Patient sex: M
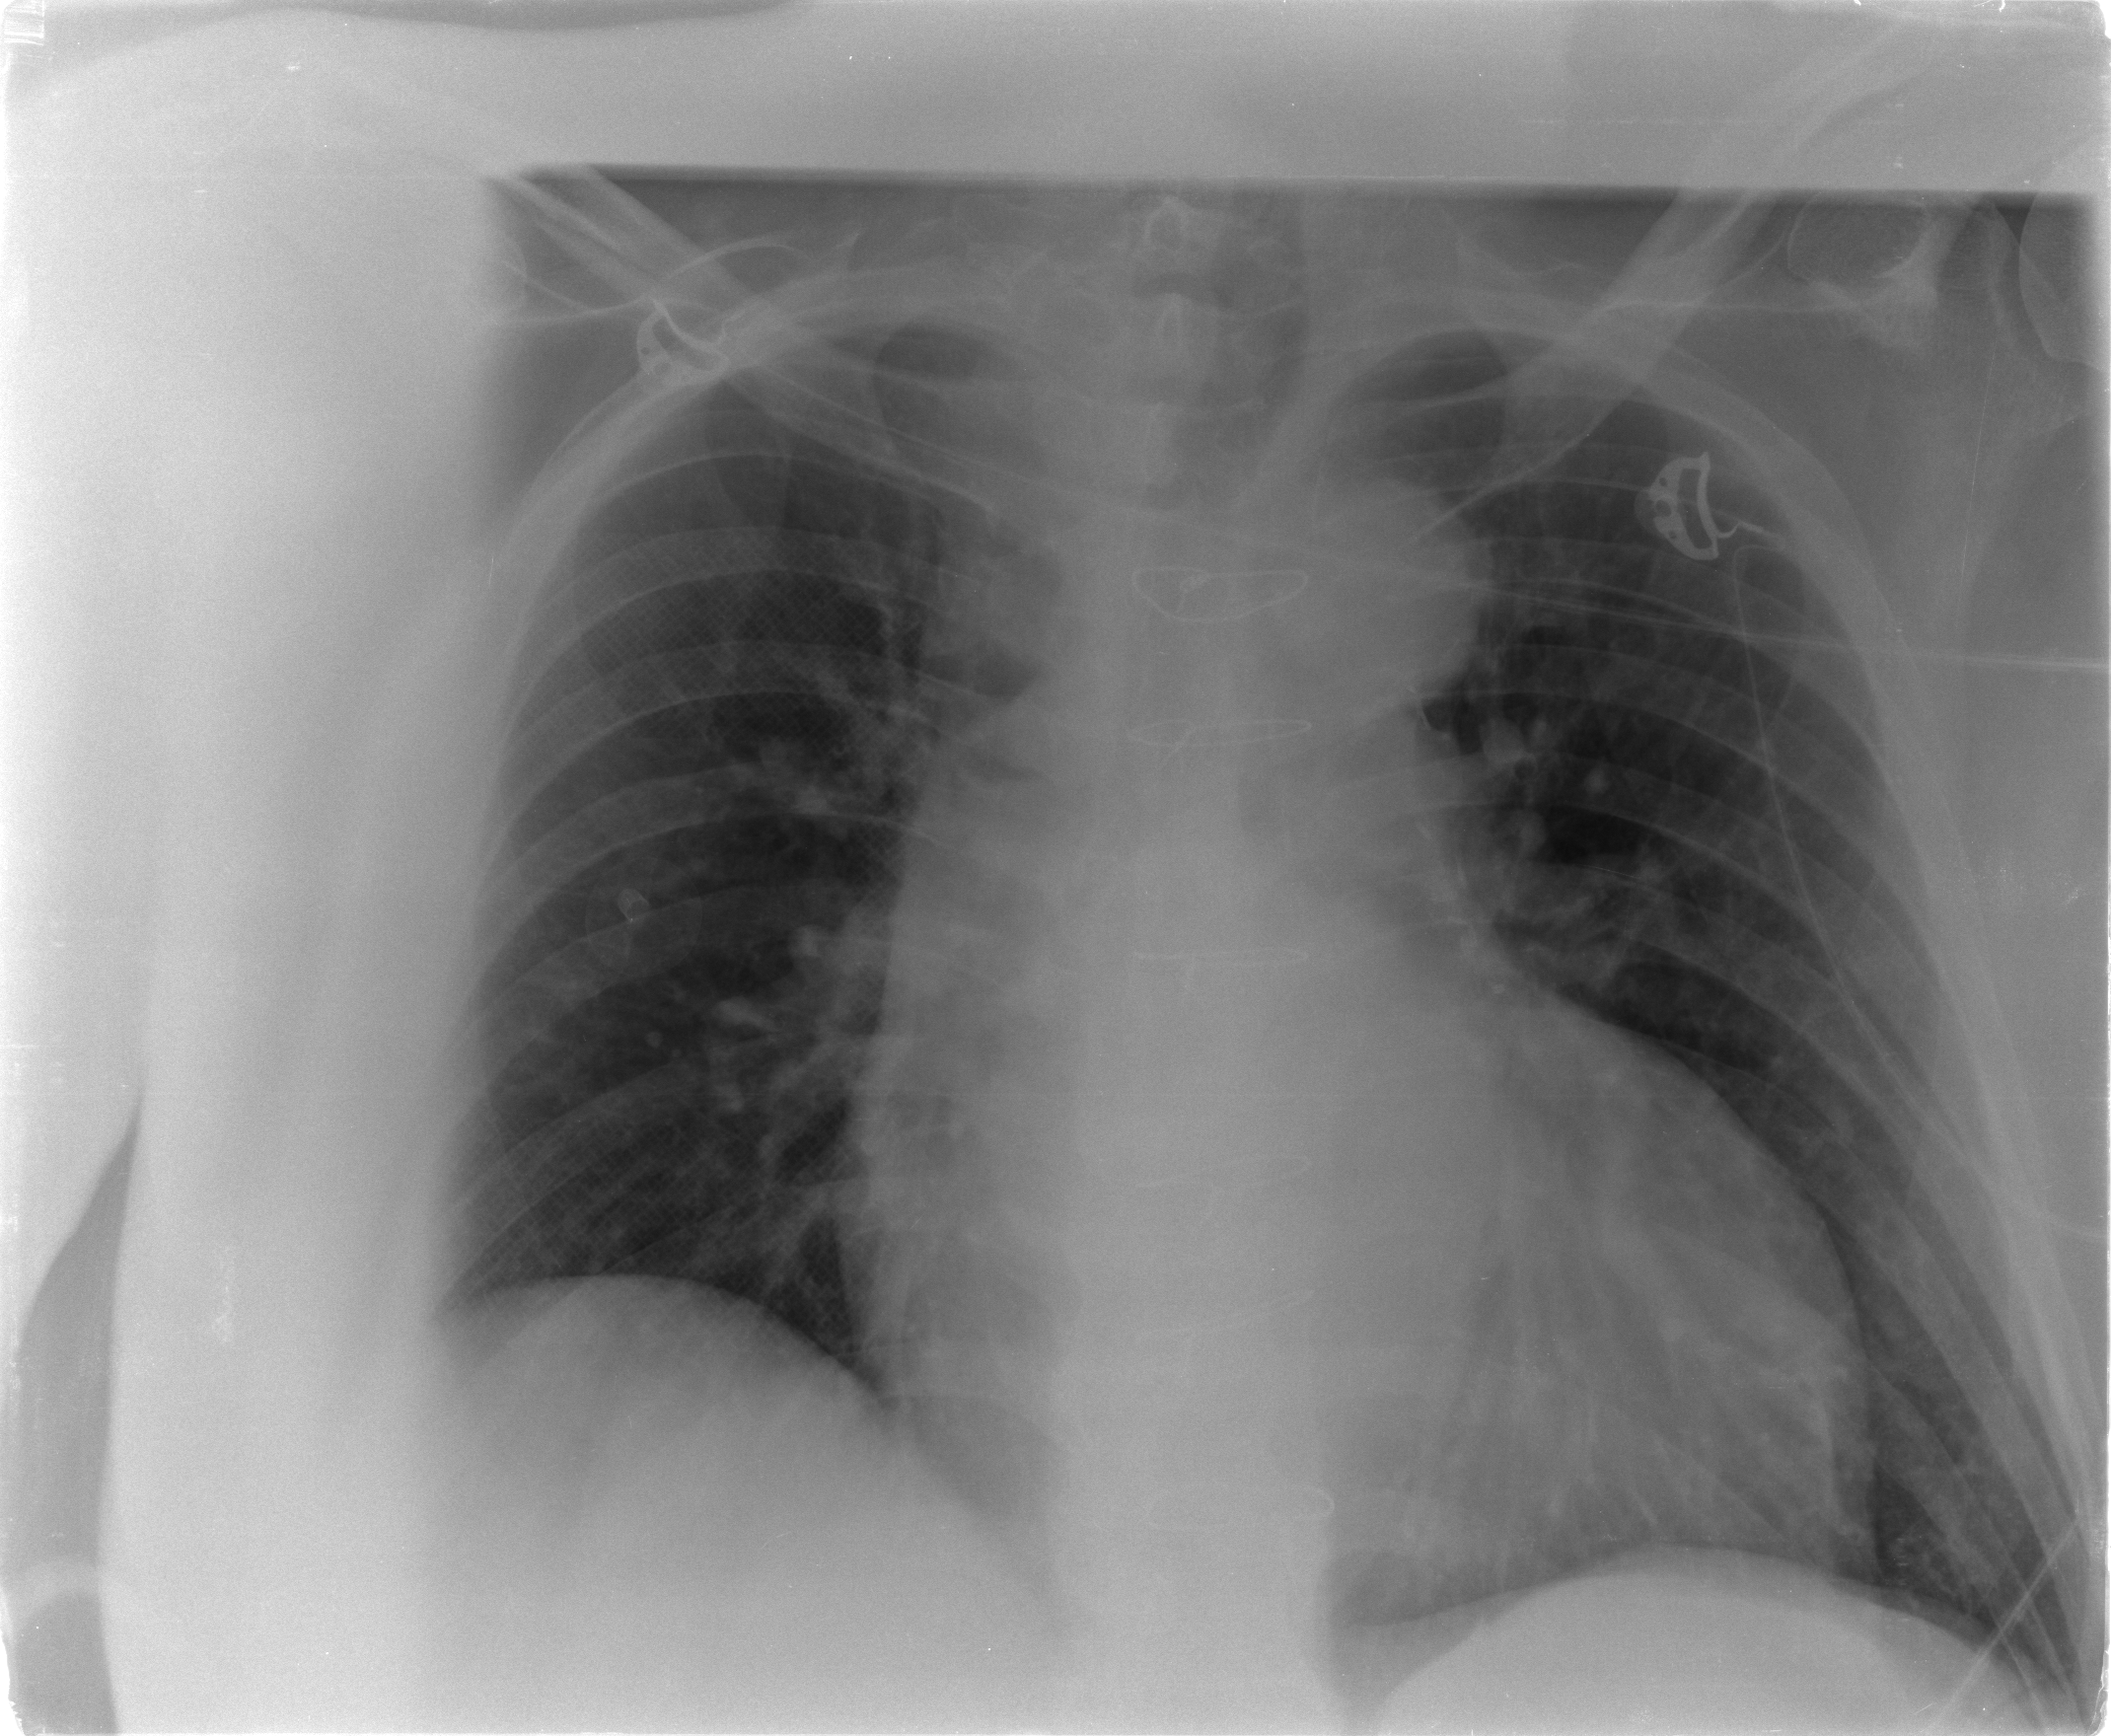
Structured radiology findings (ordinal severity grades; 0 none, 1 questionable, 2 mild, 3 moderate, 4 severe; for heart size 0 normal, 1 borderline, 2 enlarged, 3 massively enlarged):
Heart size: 2
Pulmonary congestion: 1
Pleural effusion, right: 0
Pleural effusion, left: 0
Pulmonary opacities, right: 0
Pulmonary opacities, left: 0
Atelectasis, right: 0
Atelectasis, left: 0